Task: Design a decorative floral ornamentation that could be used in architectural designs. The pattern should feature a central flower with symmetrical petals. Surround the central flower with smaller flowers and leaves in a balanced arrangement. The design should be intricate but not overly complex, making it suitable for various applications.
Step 634:
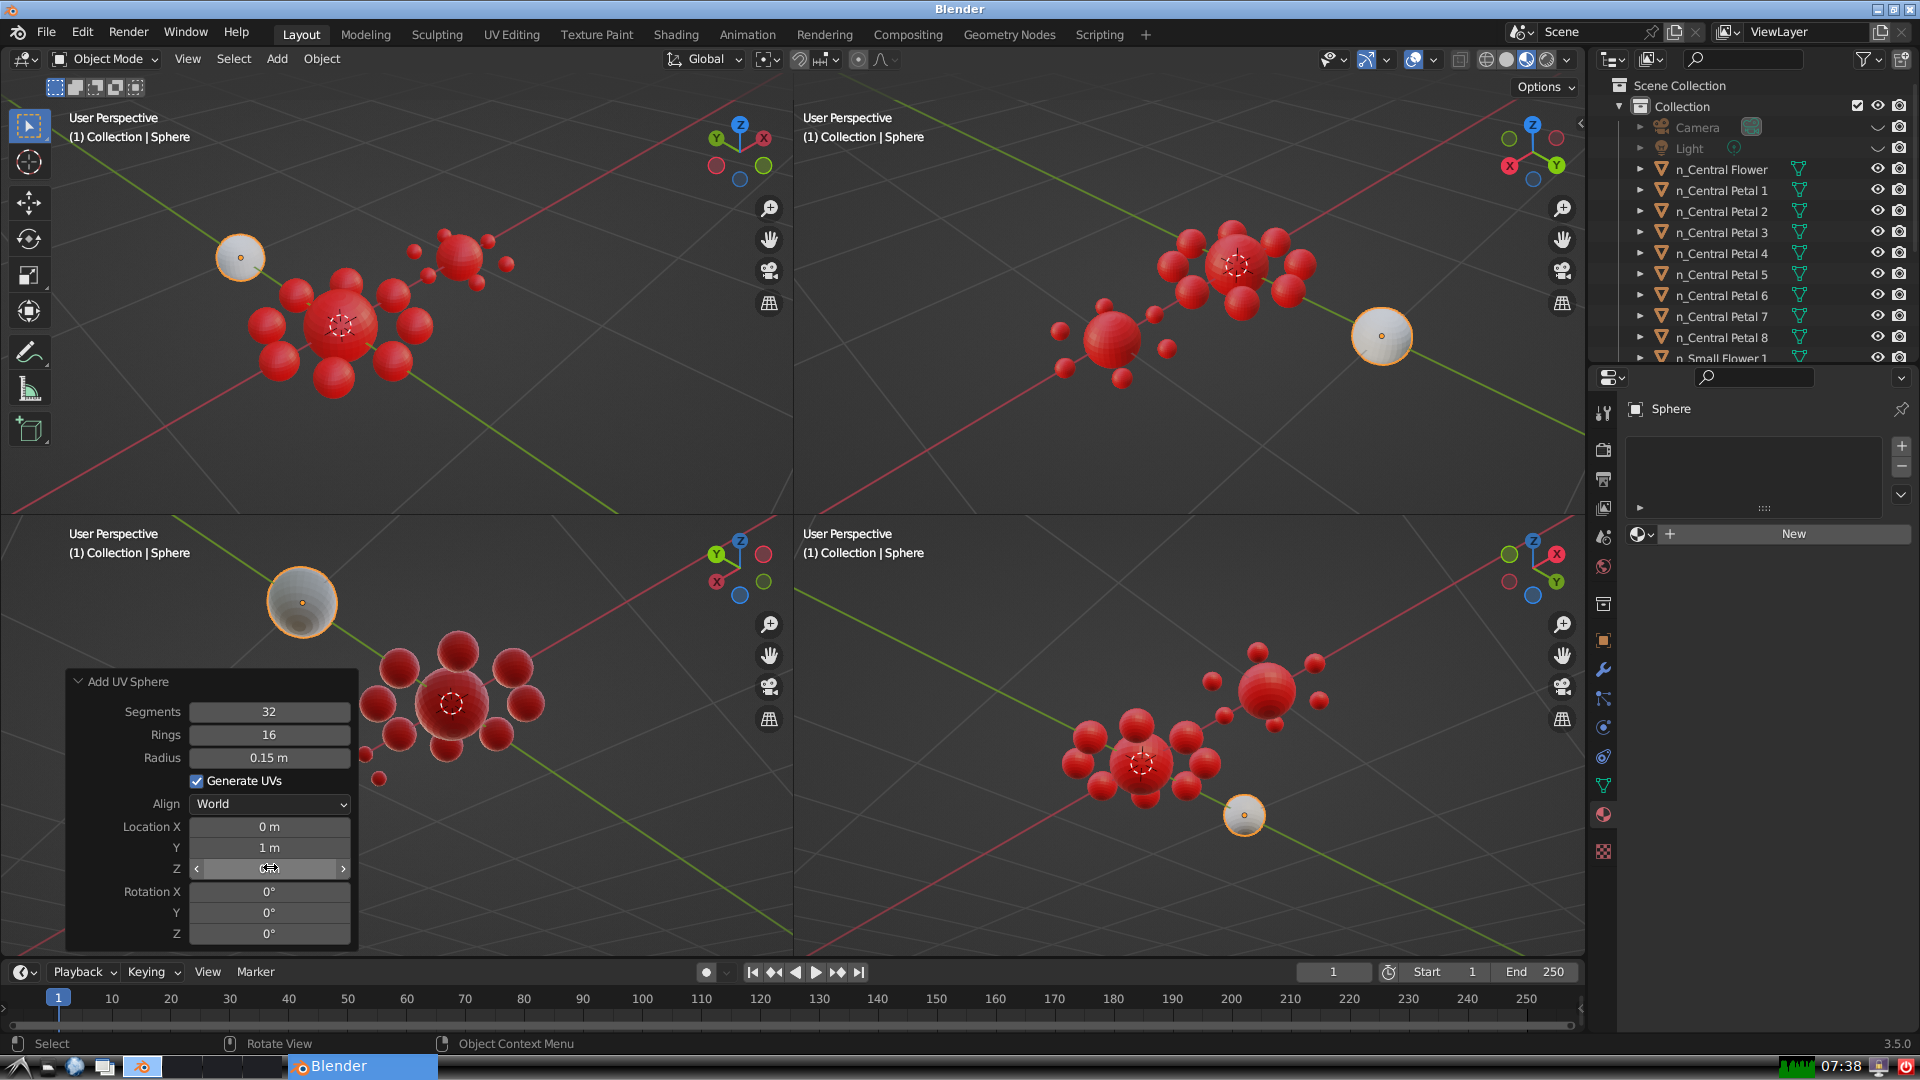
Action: click: no